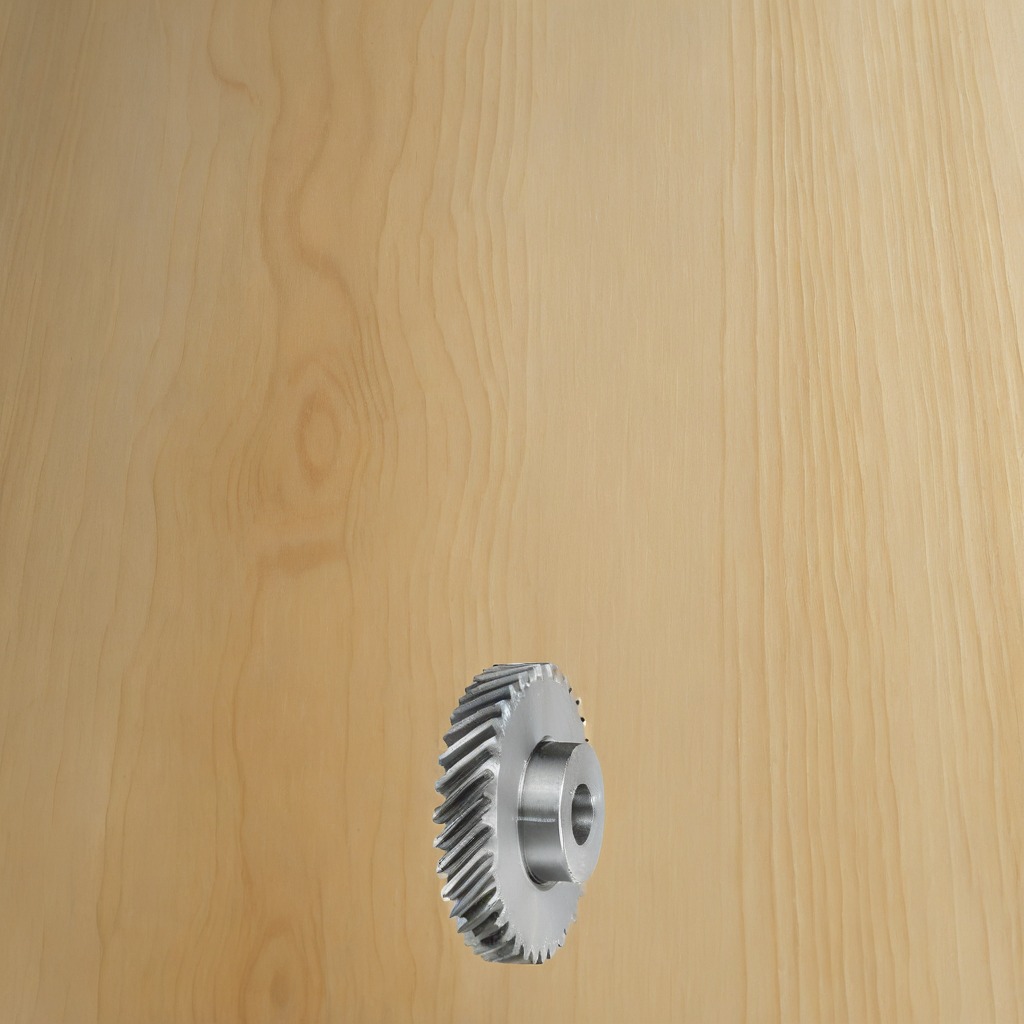
A steel gear with teeth is lying on the plywood surface in a paint workshop lit by afternoon window light.